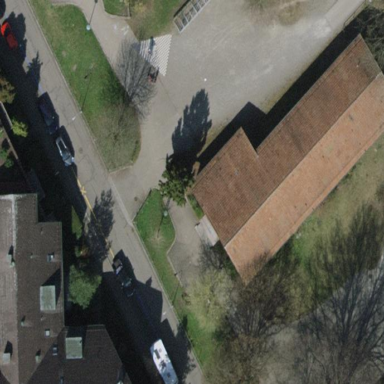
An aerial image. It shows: School building with gabled roof.